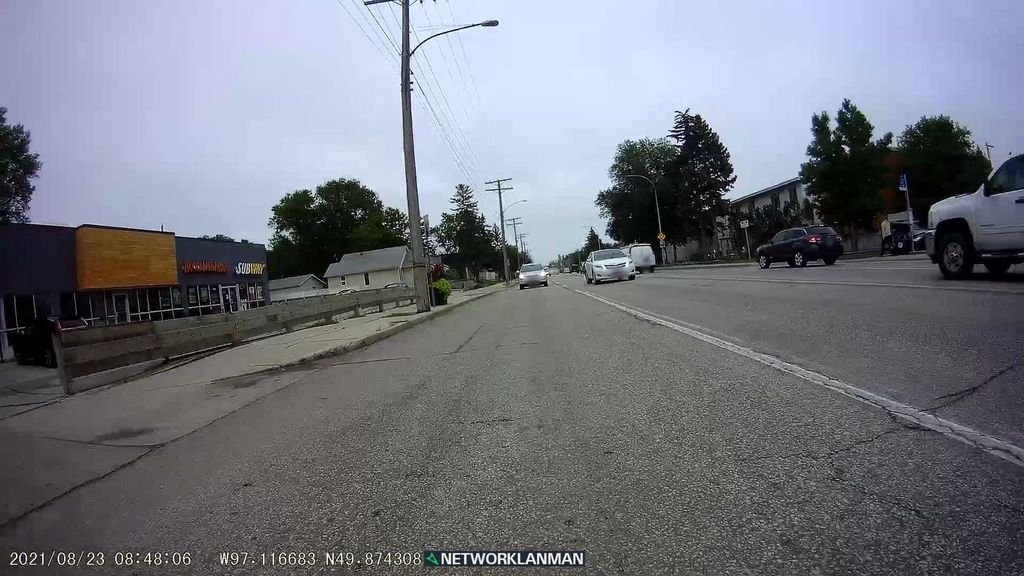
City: winnipeg